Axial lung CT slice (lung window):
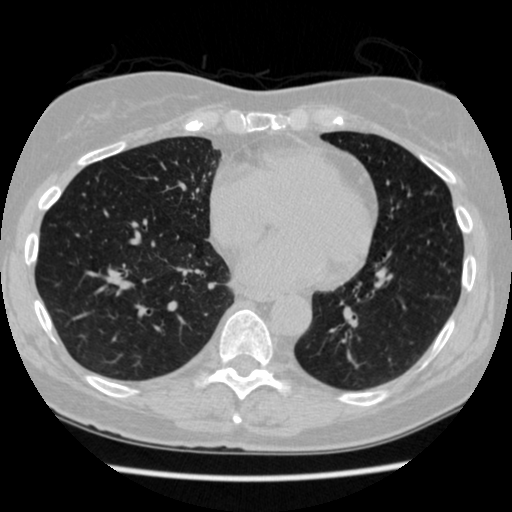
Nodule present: no